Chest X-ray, PA view. Patient: 73 years old, sex M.
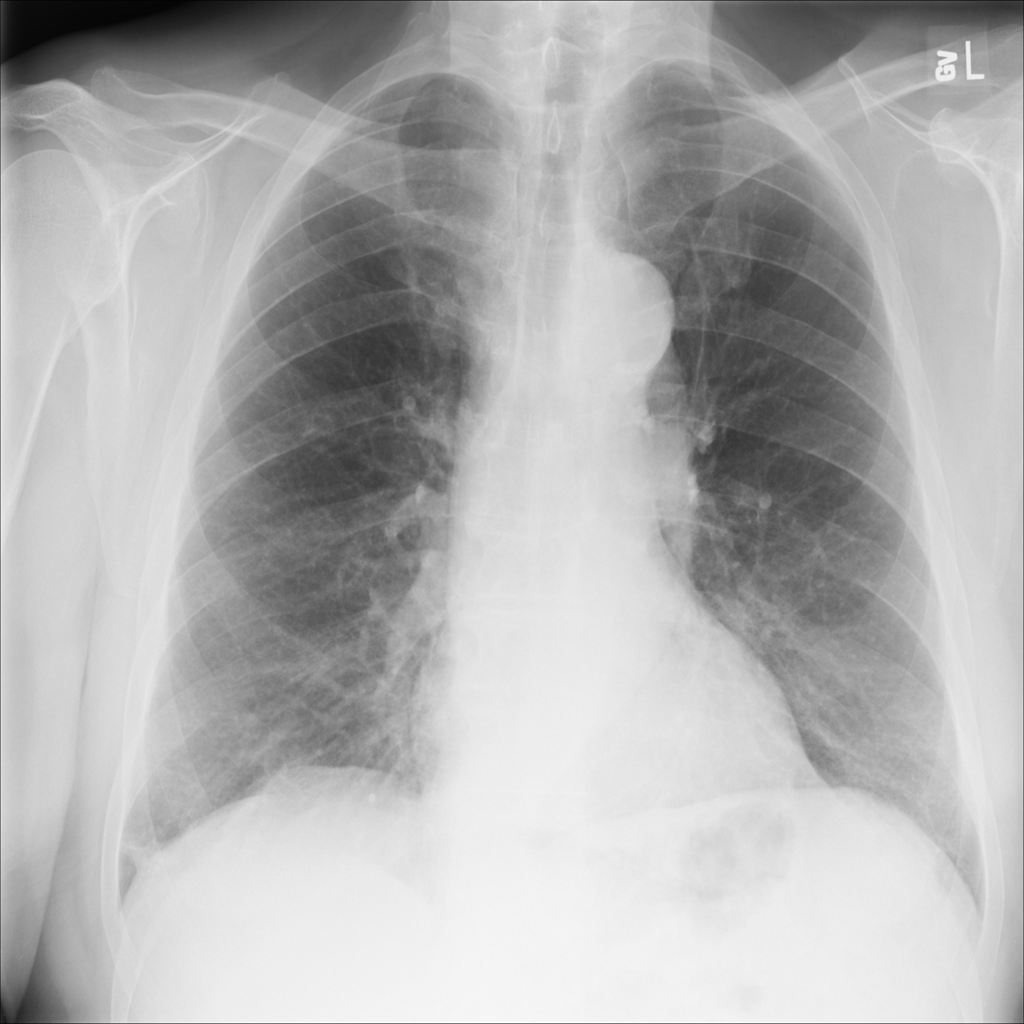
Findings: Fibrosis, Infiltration